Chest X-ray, PA view. Patient: 67 years old, sex F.
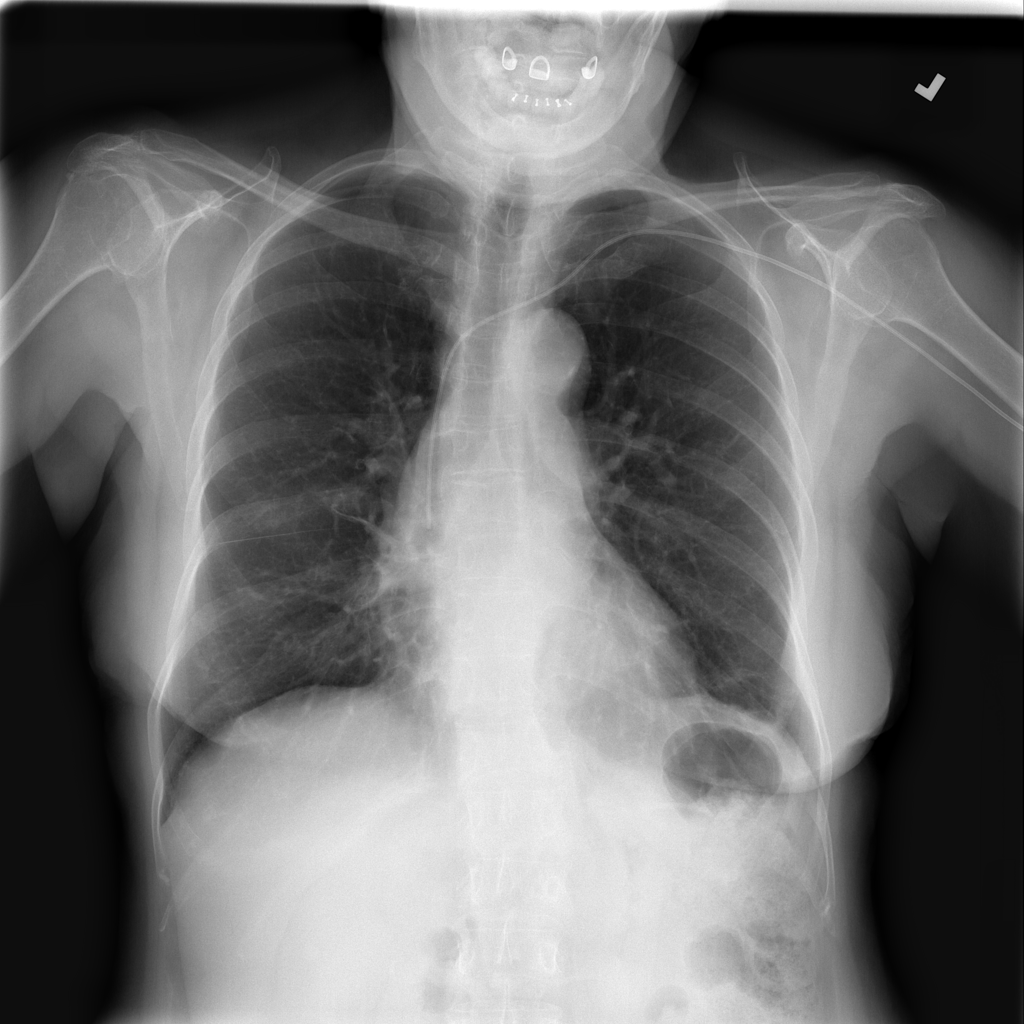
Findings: Atelectasis, Fibrosis